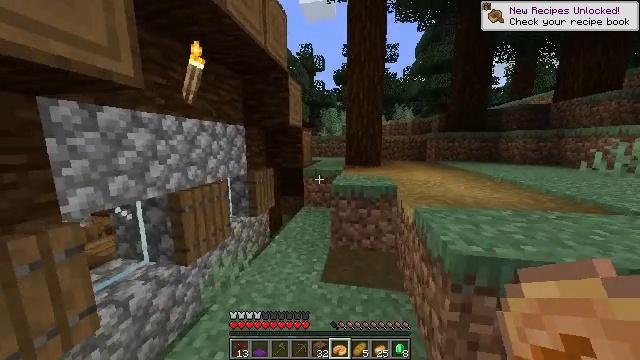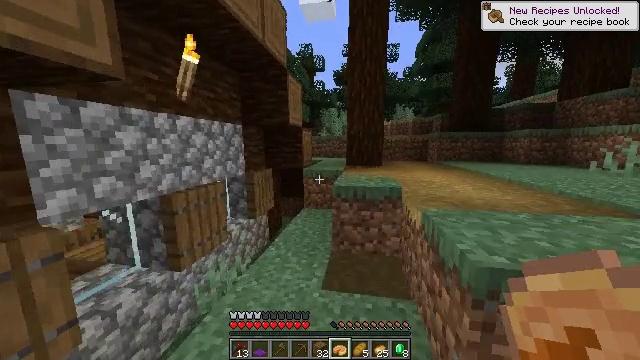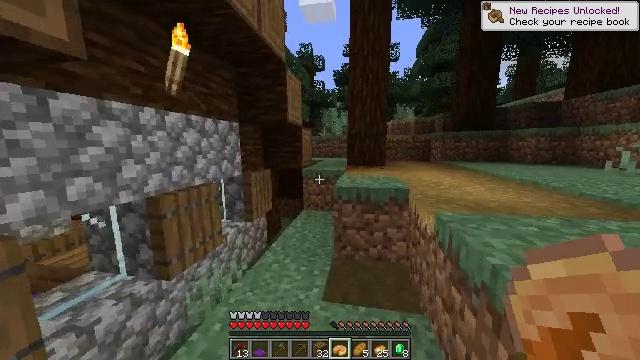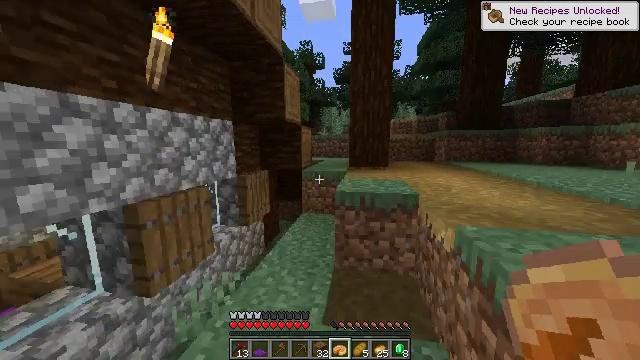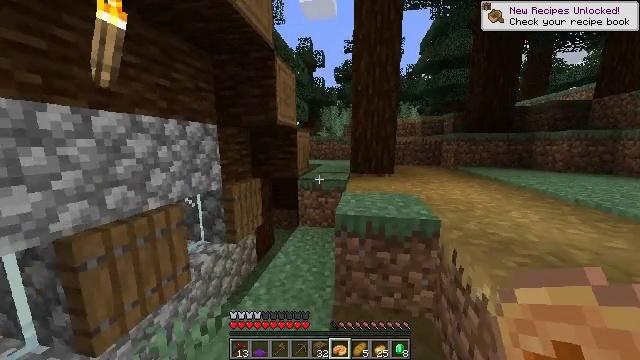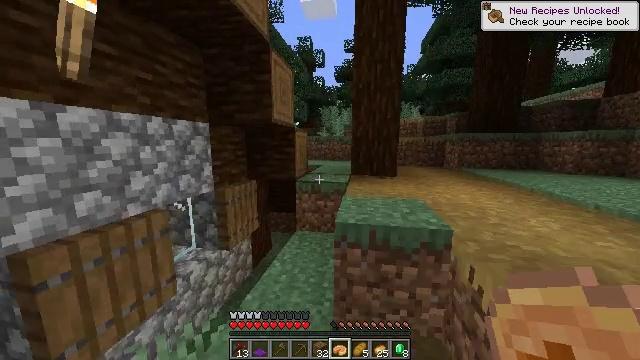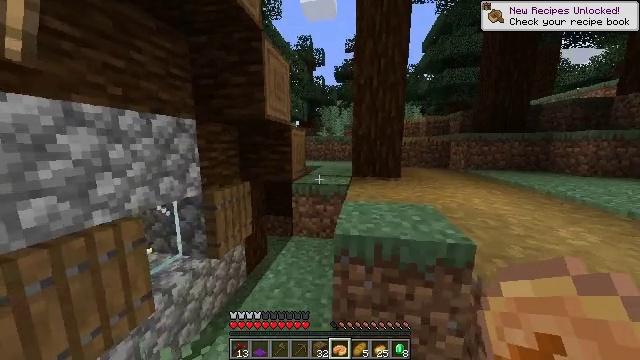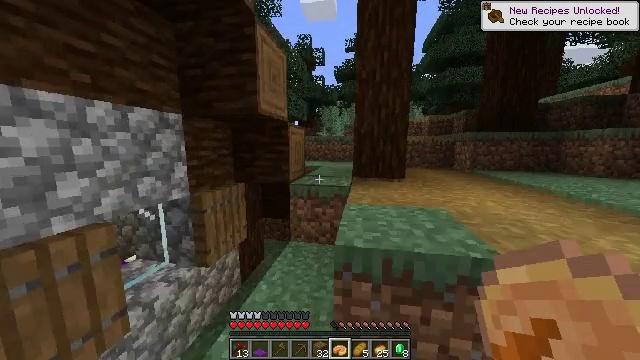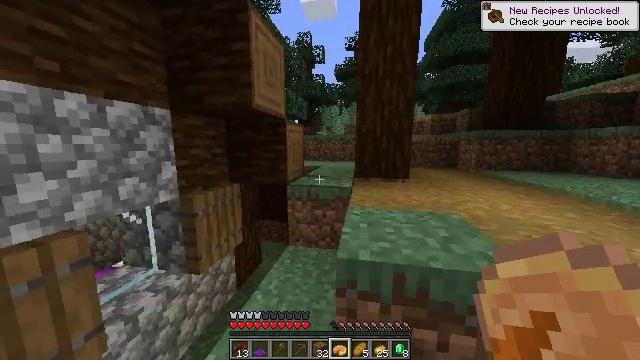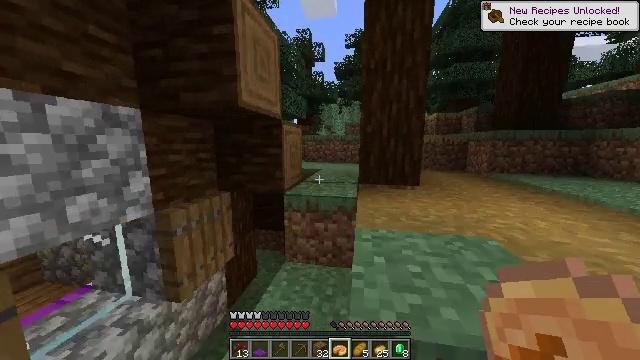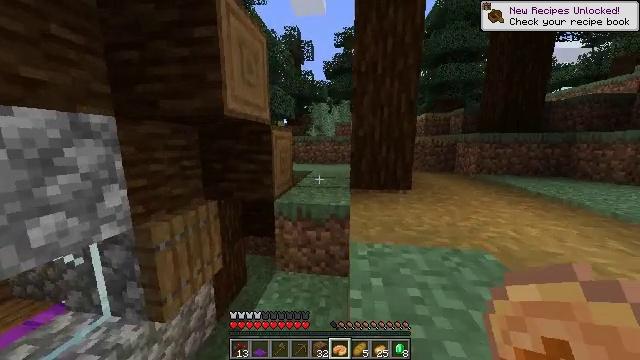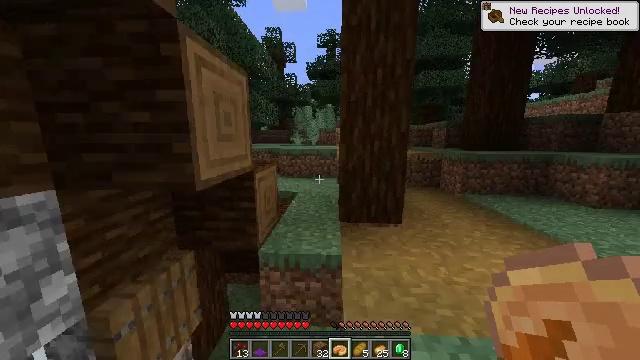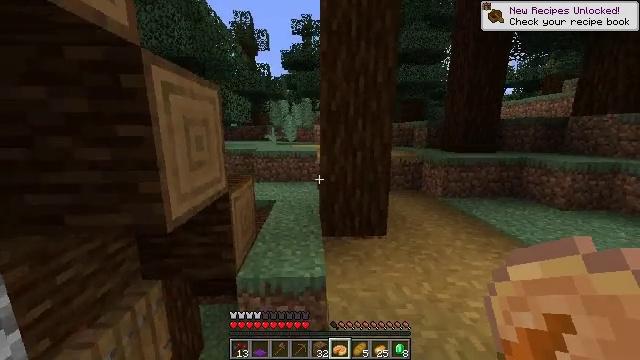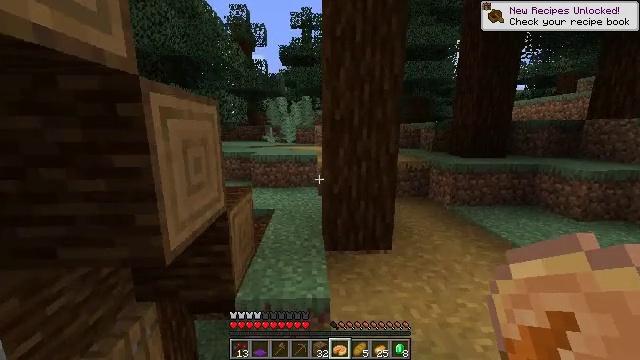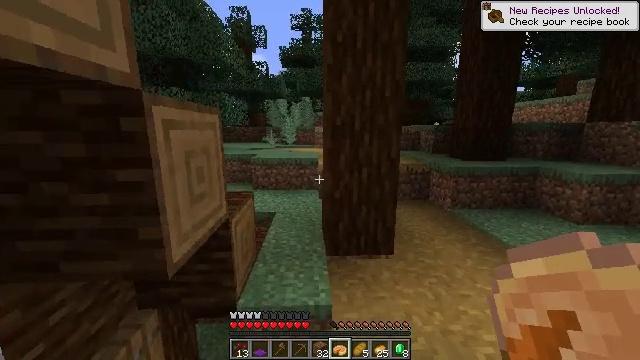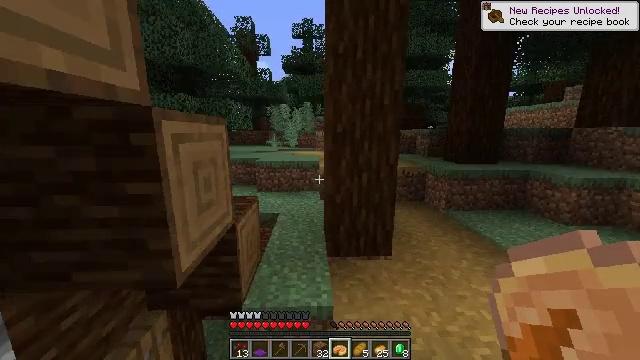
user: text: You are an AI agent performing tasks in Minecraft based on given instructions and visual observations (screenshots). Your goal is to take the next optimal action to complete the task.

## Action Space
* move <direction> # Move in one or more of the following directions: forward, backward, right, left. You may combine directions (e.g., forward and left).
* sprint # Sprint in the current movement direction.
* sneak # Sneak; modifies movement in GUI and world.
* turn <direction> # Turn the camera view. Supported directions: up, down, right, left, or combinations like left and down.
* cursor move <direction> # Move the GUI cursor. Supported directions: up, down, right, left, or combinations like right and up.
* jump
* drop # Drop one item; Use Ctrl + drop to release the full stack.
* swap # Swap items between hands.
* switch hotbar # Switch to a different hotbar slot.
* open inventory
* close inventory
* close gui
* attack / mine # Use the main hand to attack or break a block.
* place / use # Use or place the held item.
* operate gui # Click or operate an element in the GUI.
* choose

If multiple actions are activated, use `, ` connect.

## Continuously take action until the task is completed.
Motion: motion action
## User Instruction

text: Remove a pumpkin pie from the inventory.
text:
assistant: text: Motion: move forward, sprint
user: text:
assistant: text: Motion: move forward, sprint
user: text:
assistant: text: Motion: move forward, sprint
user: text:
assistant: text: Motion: move forward, sprint
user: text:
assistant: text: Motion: move forward, sprint
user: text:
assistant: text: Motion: move forward, sprint
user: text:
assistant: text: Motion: move forward, sprint
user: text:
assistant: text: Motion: move forward, sprint
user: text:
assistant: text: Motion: move forward, sprint
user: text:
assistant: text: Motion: move forward, sprint, turn right, jump
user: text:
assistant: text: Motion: move forward, sprint, turn right, jump
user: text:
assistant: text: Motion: move forward, sprint, turn right and down, jump
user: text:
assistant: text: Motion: move forward, sprint, jump
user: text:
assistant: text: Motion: move forward, sprint, jump
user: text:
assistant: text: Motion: move forward and move right, sprint
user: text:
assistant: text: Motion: move forward and move right, sprint
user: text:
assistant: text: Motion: move forward and move right, sprint
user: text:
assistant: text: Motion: move forward and move right, sprint
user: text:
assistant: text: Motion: move forward and move right, sprint, turn left
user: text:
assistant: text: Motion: move forward, turn left
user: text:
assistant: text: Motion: move forward, turn left
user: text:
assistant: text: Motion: move forward
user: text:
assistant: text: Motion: move forward, turn left
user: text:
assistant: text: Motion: move forward, sprint, turn left
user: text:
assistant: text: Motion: move forward, sprint, turn left
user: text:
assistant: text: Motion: move forward, sprint, turn left
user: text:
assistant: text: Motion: move forward, sprint, turn left
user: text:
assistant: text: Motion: move forward, sprint, turn left
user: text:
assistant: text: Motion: move forward, sprint, turn left
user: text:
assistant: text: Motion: move forward